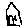
Label: house